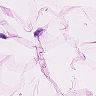
Metastatic tissue present: no